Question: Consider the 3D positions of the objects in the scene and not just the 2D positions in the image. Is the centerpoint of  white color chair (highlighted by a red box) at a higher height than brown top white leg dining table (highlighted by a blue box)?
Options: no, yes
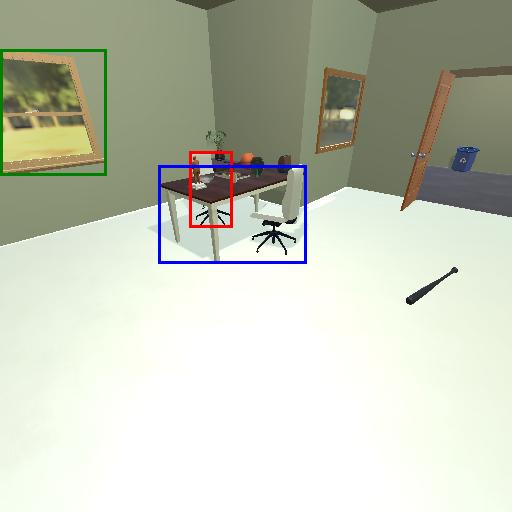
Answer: no